Question: I want to blend two images together with a ratio of 4:1
the result should be something like this

So any ideas ?
Thanks in advance
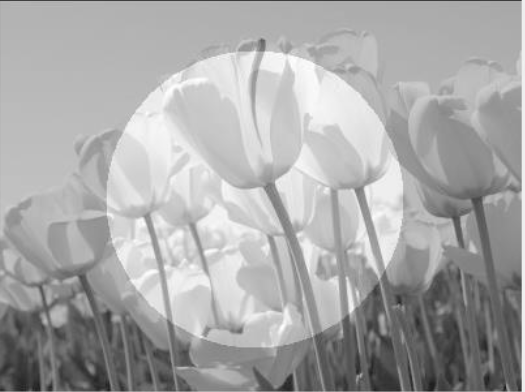
Answer: The question is vague, but you could use the 2D Graphics API
Take a look at <URL> in particular...
So using the following images (base on left, overlay on right)

'''
try {
BufferedImage base = ImageIO.read(new File("base.jpg"));
BufferedImage overlay = ImageIO.read(new File("overlay.jpg"));
Graphics2D g2d = base.createGraphics();
g2d.setComposite(AlphaComposite.SrcOver.derive(0.5f));
int x = (base.getWidth() - overlay.getWidth()) / 2;
int y = (base.getHeight() - overlay.getHeight()) / 2;
g2d.drawImage(overlay, x, y, null);
g2d.dispose();
ImageIO.write(base, "jpg", new File("Blended.jpg"));
} catch (IOException e) {
e.printStackTrace();
}
'''
Resulting in...

Take a look at...
- <URL>
for more details...